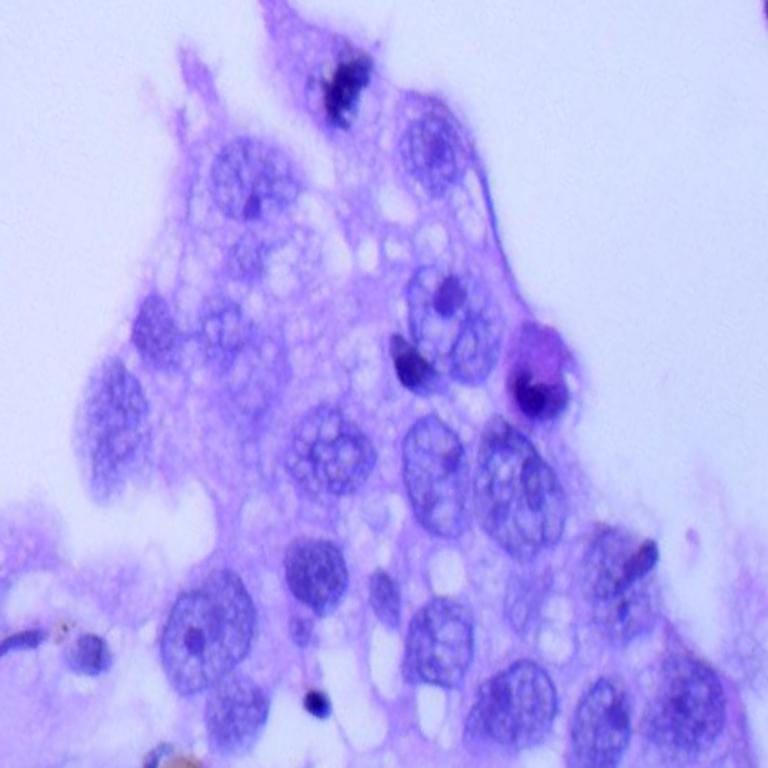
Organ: lung
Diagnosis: adenocarcinomas